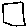
Label: square